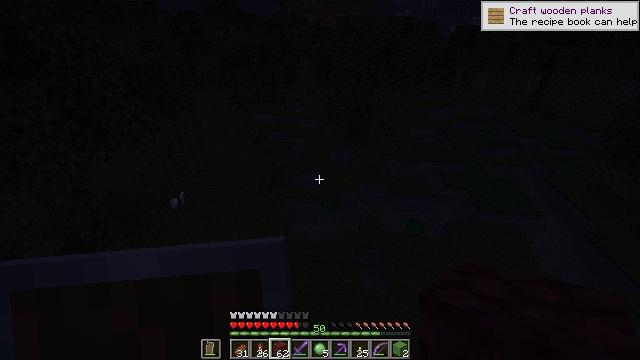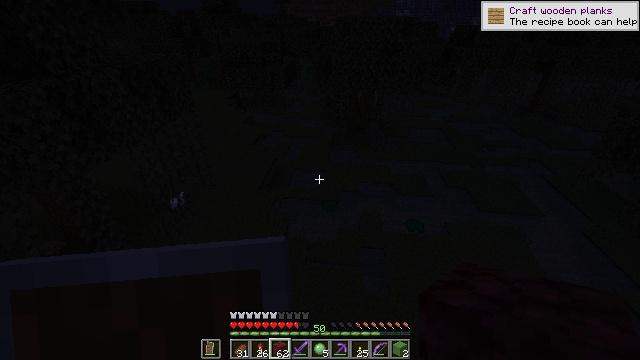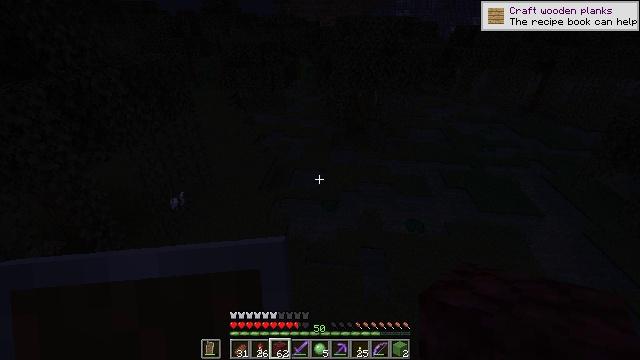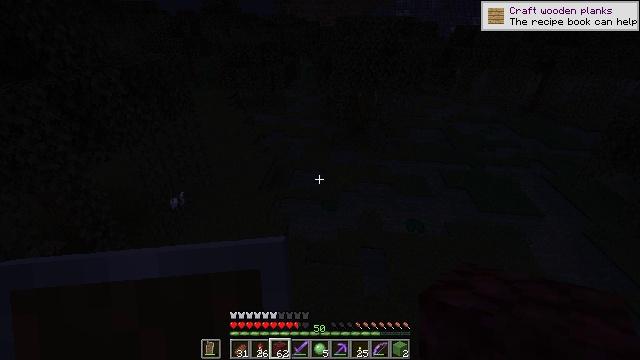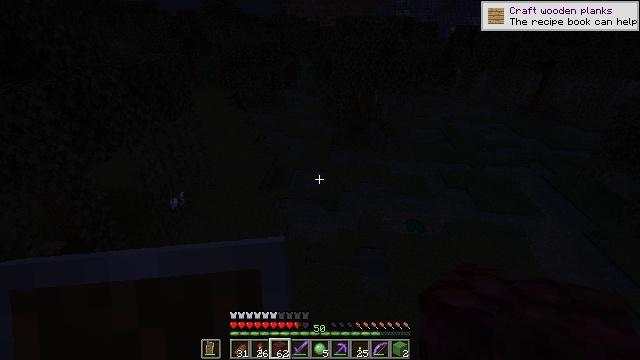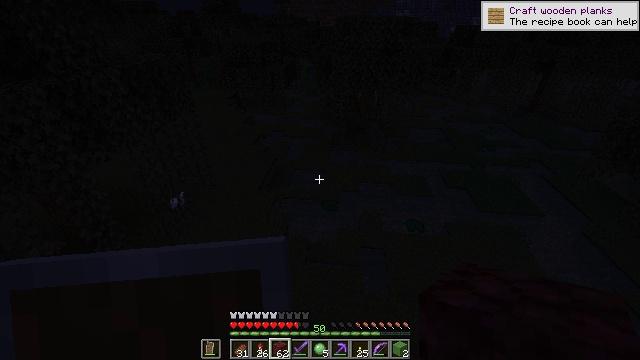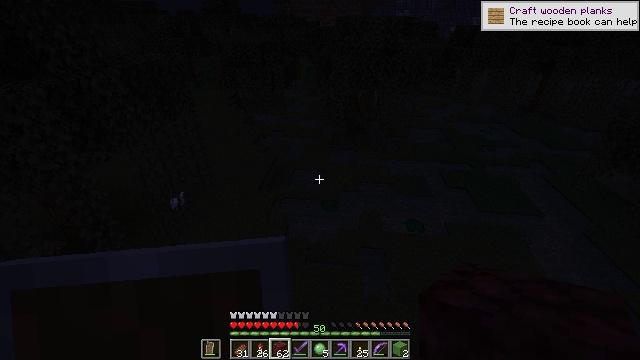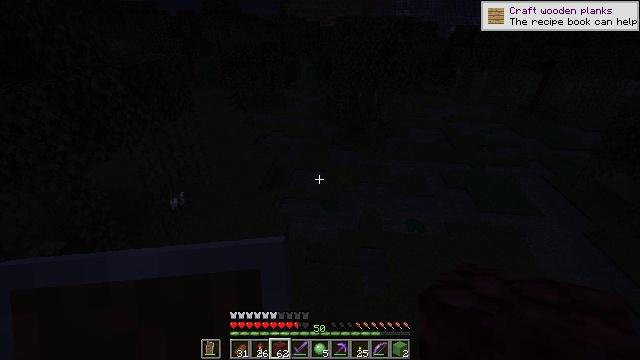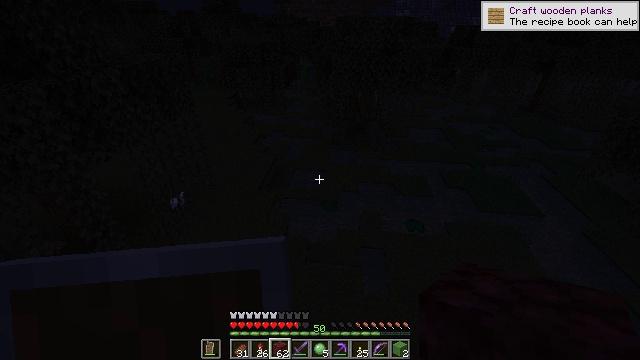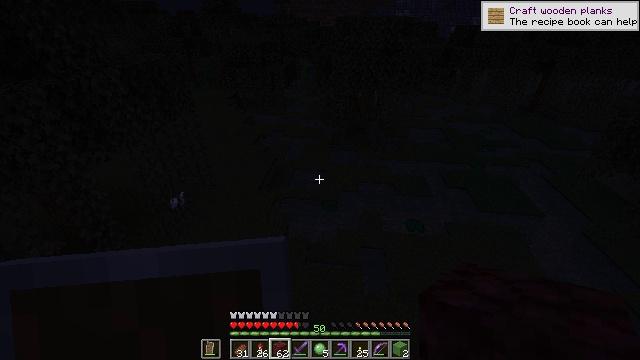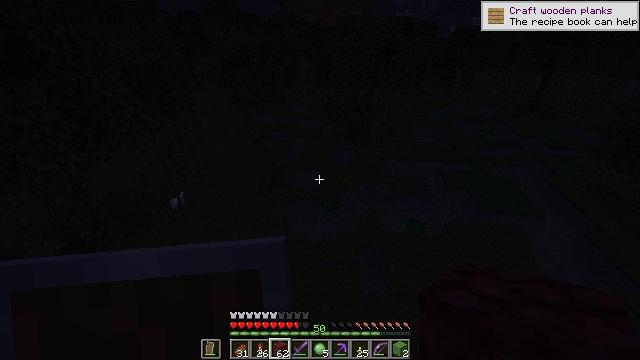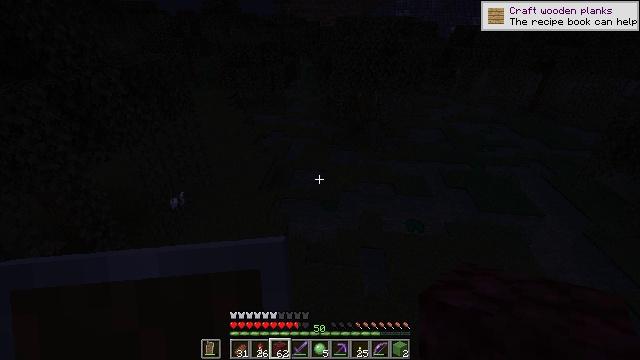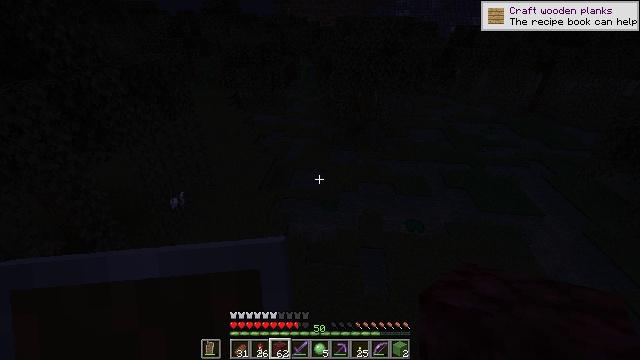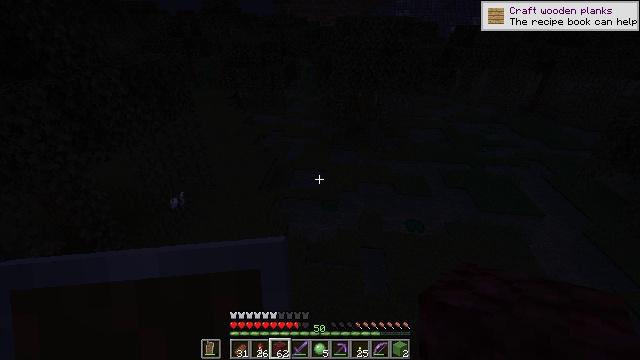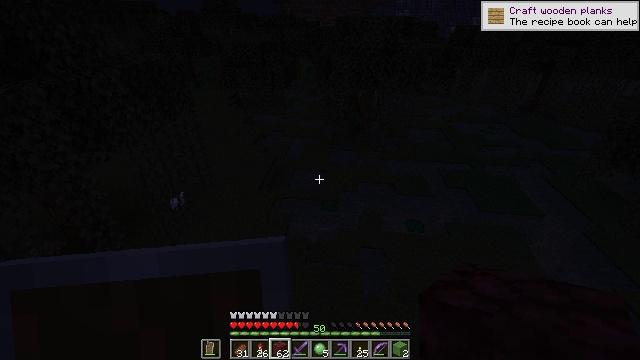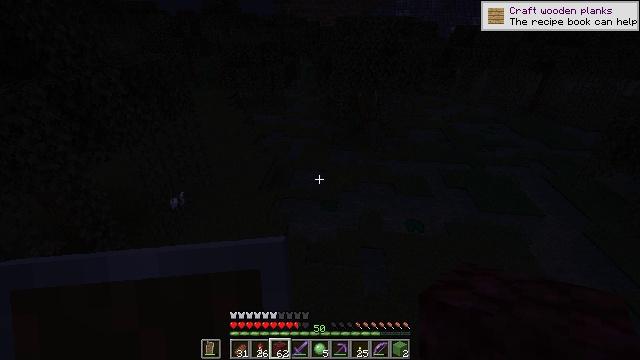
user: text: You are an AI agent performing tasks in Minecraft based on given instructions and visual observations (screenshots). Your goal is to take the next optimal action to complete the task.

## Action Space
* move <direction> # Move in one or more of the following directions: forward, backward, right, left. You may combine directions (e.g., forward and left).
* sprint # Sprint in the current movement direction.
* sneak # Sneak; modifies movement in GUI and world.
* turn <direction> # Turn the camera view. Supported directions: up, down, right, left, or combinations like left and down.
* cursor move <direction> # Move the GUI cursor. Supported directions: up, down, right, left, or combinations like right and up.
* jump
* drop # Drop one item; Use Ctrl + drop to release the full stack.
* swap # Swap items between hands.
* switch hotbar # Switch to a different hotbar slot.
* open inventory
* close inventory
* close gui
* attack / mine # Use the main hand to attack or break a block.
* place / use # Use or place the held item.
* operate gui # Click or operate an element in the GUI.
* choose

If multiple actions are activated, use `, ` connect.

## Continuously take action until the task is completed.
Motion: motion action
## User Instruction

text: Hunt a slime.
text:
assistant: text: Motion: sneak
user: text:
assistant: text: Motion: sneak
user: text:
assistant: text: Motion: sneak
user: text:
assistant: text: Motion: sneak
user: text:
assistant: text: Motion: sneak
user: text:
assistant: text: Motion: sneak
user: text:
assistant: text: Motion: sneak
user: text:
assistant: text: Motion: sneak
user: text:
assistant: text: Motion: sneak
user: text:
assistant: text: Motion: sneak
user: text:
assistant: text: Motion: sneak
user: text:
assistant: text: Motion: sneak
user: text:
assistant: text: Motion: sneak
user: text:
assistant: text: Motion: sneak
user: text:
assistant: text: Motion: sneak
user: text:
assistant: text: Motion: sneak
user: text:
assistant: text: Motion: sneak
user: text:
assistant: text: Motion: sneak
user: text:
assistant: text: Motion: sneak
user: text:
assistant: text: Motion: sneak
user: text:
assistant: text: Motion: sneak
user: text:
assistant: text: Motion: sneak
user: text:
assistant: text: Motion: sneak
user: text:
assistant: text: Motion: sneak
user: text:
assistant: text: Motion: sneak
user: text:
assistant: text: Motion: sneak
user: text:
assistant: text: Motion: sneak
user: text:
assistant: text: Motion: sneak
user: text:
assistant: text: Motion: sneak
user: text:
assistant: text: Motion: sneak